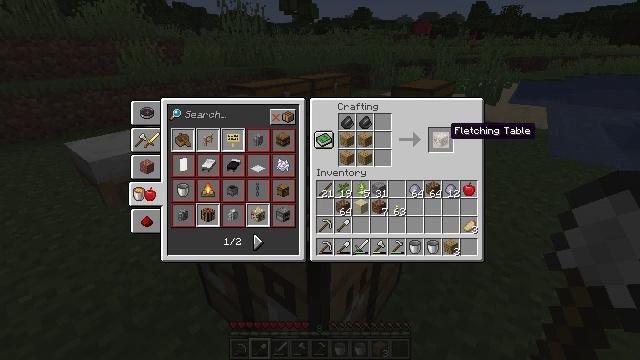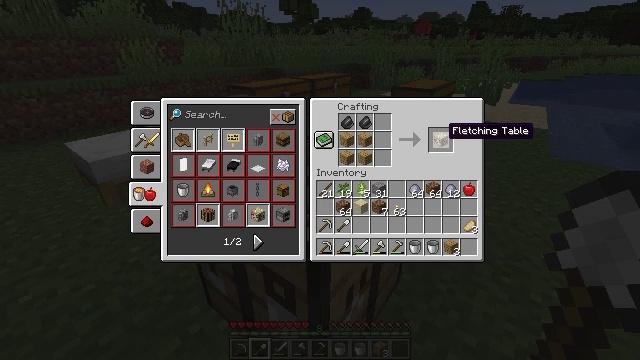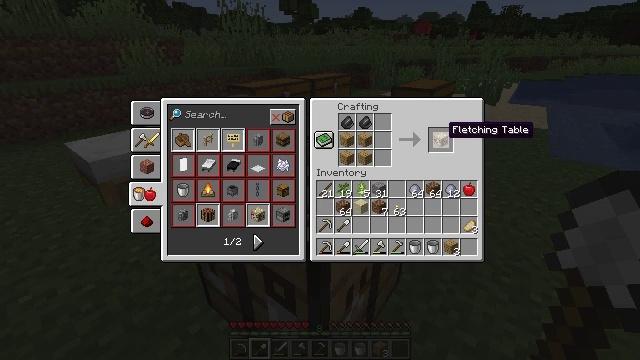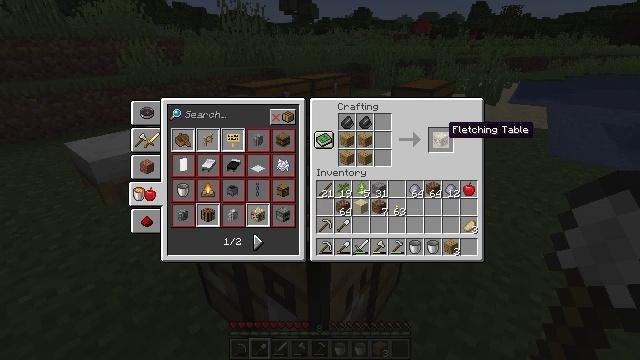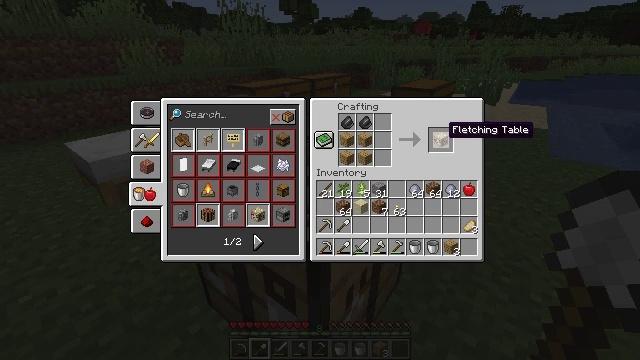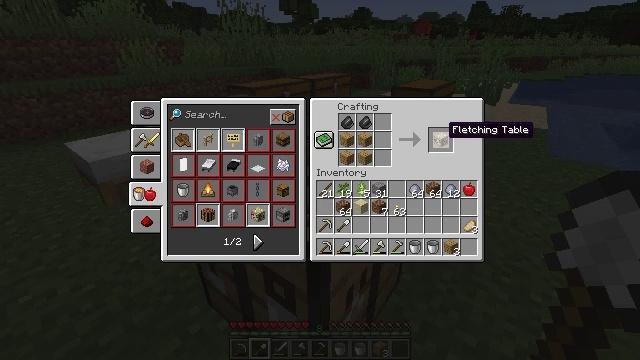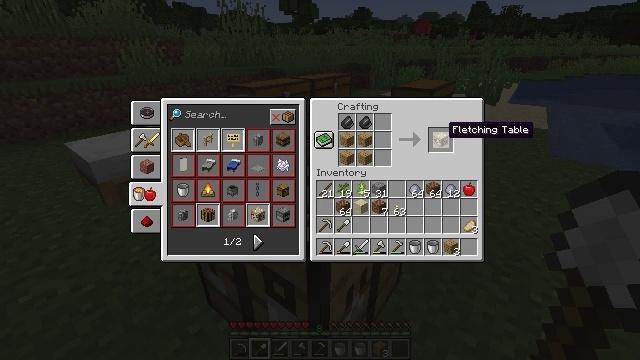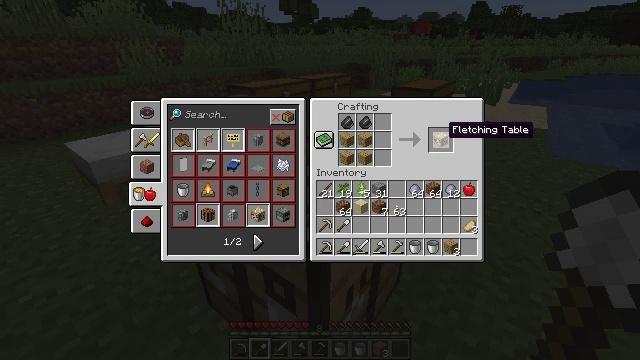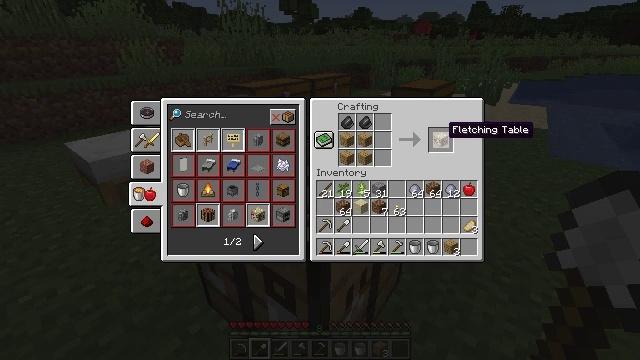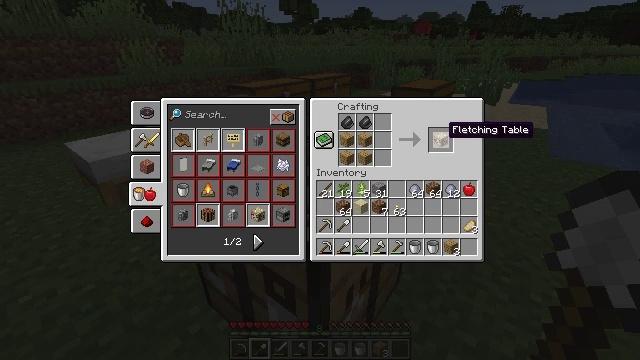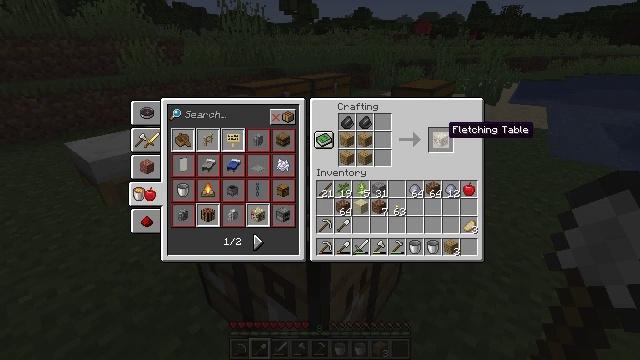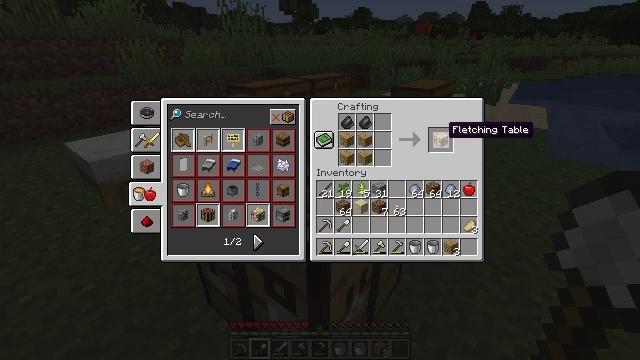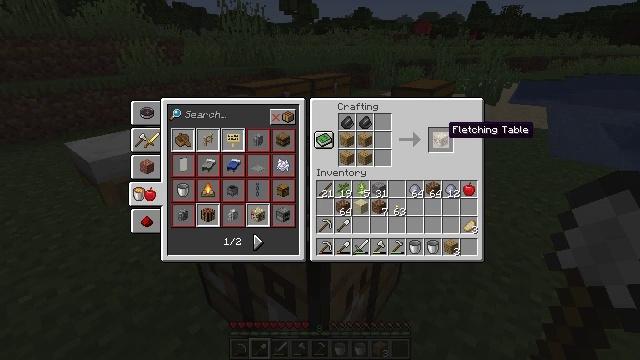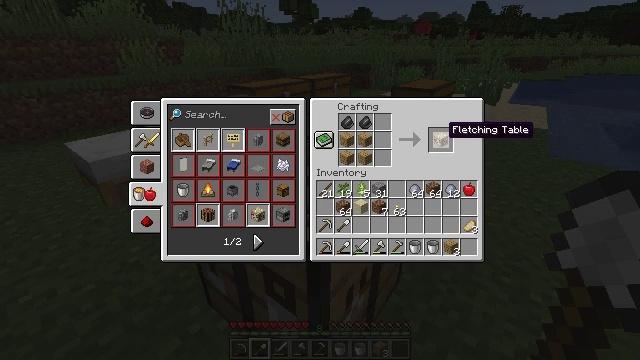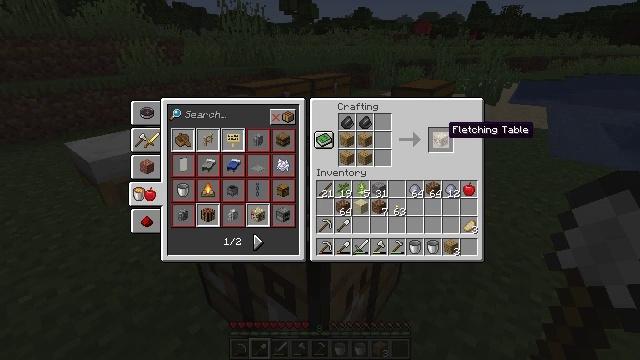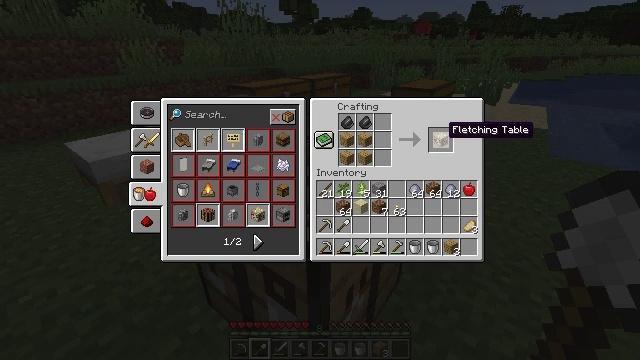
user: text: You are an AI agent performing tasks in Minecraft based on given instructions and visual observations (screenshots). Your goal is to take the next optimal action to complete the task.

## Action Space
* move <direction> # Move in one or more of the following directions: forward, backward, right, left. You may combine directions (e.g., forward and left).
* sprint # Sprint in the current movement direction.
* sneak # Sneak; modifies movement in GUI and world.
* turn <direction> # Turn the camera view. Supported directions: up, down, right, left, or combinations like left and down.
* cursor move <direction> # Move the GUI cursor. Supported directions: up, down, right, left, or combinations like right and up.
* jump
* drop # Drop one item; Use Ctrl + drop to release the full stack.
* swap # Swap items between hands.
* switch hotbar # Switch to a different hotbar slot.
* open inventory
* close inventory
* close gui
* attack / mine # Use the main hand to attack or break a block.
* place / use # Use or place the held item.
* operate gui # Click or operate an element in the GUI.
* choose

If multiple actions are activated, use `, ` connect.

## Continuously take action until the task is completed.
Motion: motion action
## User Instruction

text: Make a fletching table with wood planks and flint.
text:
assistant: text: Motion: no_op
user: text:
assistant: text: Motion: no_op
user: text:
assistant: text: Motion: no_op
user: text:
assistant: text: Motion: no_op
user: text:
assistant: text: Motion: no_op
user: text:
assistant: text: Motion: no_op
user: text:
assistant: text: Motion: no_op
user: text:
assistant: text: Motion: no_op
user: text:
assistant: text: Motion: no_op
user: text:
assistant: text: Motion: no_op
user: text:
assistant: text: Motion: no_op
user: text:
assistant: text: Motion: no_op
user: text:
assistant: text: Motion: no_op
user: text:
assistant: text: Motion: no_op
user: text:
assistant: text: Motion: no_op
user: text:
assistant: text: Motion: no_op
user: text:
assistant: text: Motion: no_op
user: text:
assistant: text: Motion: no_op
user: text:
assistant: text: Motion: no_op
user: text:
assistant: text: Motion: no_op
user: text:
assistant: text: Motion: no_op
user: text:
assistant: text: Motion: no_op
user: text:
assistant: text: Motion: no_op
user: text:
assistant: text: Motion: no_op
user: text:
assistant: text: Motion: no_op
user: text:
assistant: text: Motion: no_op
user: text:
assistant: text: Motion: no_op
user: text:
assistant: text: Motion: cursor move right and down
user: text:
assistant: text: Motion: cursor move right and down
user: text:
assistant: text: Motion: no_op